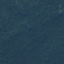
Land use / land cover: Forest